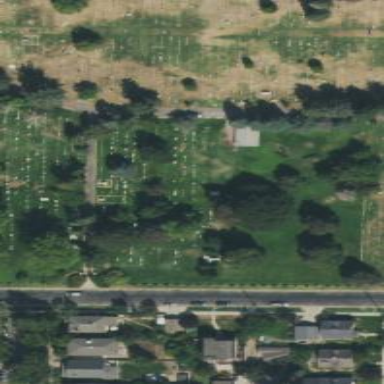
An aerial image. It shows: Sector in the cemetery.